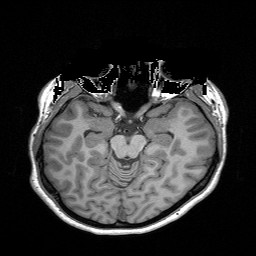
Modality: T1w
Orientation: coronal